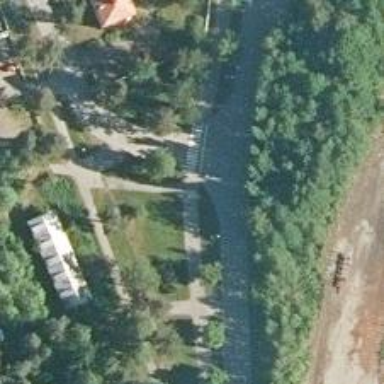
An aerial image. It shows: Cycleway.